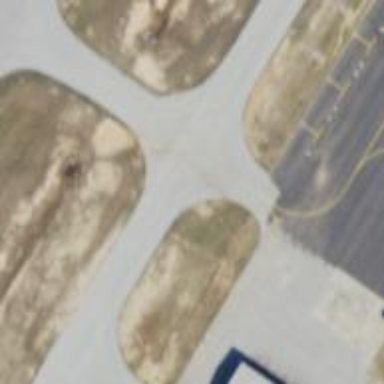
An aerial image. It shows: View of taxiway at the airport.